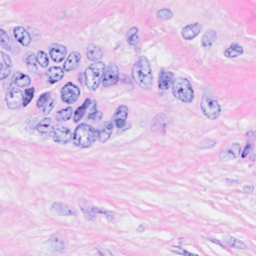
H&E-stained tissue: Breast